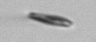
Label: fiber